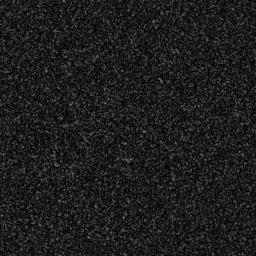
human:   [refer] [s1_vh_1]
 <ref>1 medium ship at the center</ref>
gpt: <box>[[49, 22, 57, 44, 0]]</box>